Question: What vehicle is pictured?
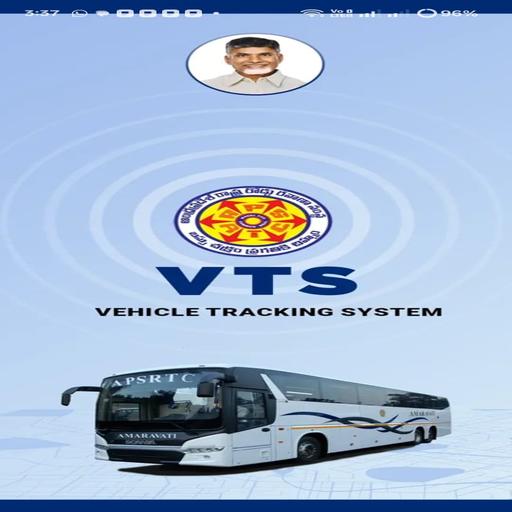
Answer: A bus